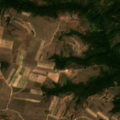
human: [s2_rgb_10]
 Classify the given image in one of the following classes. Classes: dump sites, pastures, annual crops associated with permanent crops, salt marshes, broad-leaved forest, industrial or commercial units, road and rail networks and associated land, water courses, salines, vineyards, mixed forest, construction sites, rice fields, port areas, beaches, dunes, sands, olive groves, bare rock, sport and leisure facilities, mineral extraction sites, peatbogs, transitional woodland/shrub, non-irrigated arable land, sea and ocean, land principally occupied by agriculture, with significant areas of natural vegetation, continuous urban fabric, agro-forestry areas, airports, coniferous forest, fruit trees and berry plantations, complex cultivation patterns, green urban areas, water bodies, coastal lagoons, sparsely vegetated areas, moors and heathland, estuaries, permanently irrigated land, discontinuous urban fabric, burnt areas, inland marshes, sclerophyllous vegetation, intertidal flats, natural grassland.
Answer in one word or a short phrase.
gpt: complex cultivation patterns, broad-leaved forest, transitional woodland/shrub